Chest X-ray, PA view. Patient: 29 years old, sex M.
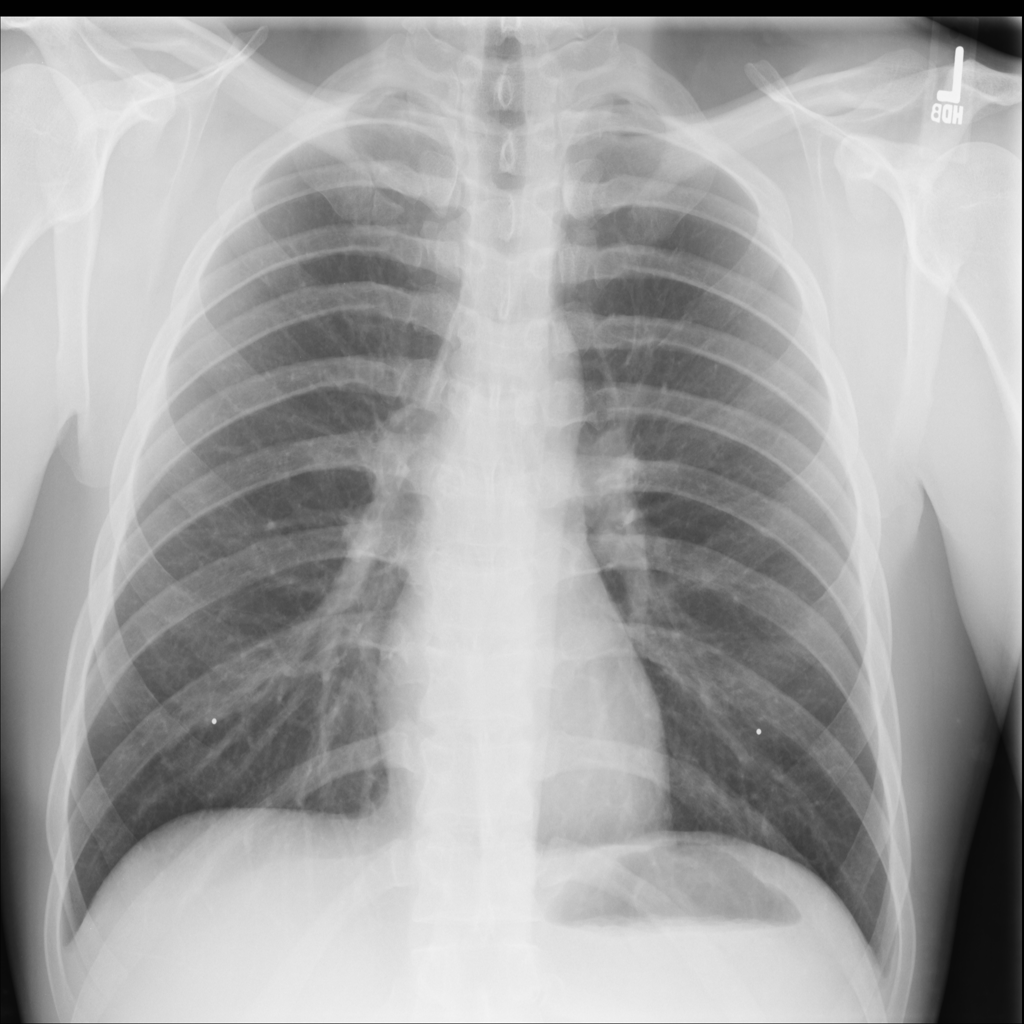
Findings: No Finding